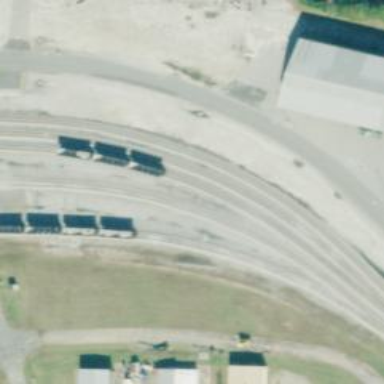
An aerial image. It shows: Rail spur service.